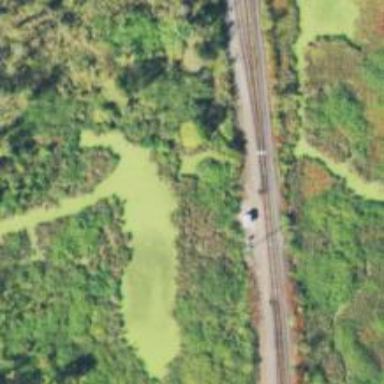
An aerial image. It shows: Outdoor signal box located along the railway.